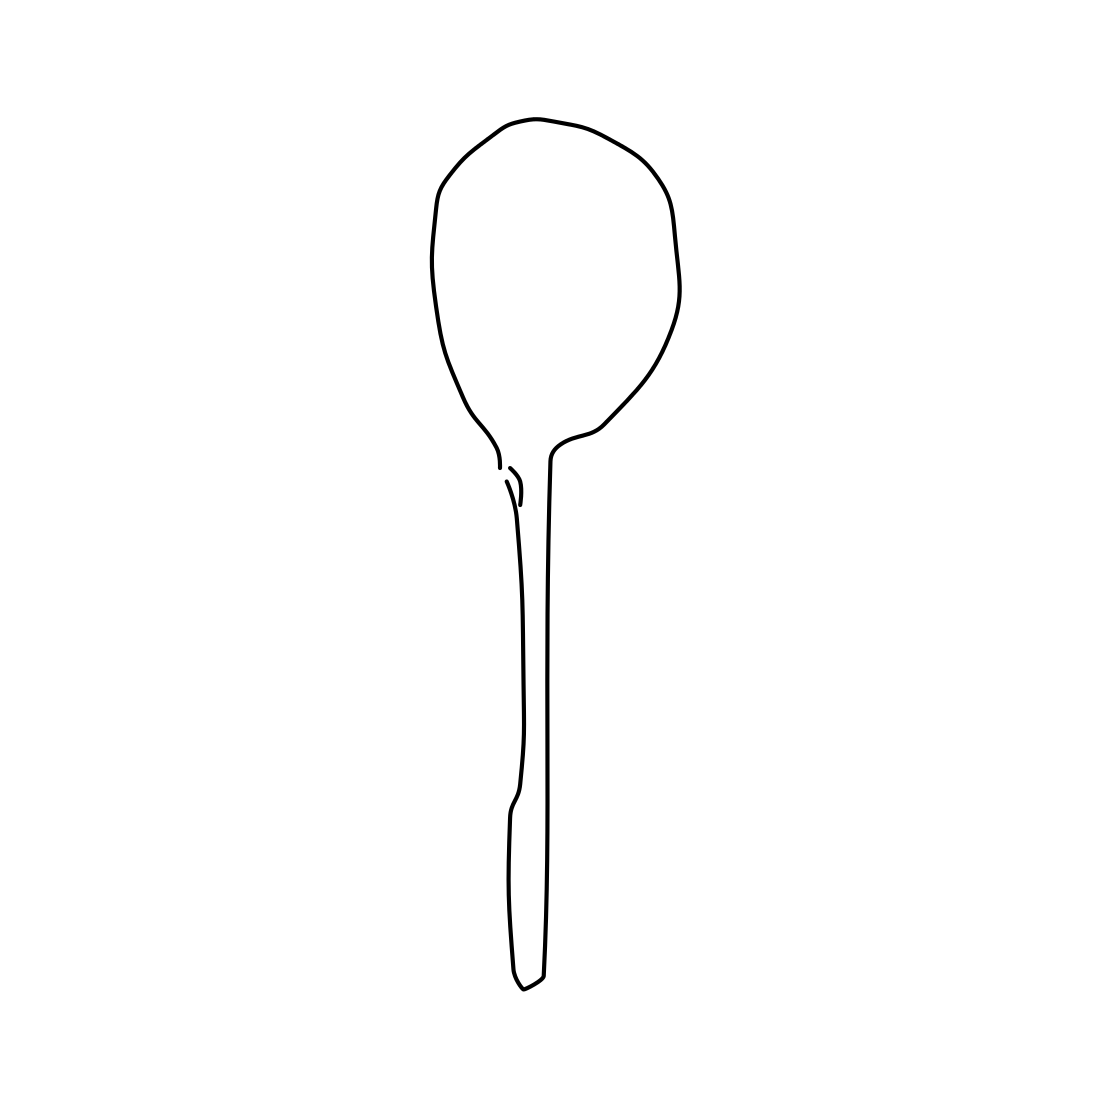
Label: spoon